Question: I have the following code with a form inside a list that should submit the element through Ajax. The values in the form is repeated through a do ... while loop, so that the list become a dynamically list, like in this picture:

But when I click a button, the only element that is sent through the Ajax code is the value of the last button, even though I click on Oranges for example.
The code is as follow:
'''
<script>
function submitForm() {
$.ajax({type:'POST', url: 'jQuery-ajax-demo.php', data:$('#MyJobsForm').serialize(), success: function(response) {
$('#myJobs_Right').find('.form_result').html(response);
}});
return false;
}
</script>
</head>
<body>
<ul id="btn_MyJobs" data-role="listview" data-inset="true">
<li id="MyJobs_List" class="push">
<form id="MyJobsForm" onsubmit="return submitForm();">
<?php do { ?>
<input type="hidden" name="name" value="<?php echo $row_Recordset1['cargo']; ?>">
<input type="submit" name="submit" value="<?php echo $row_Recordset1['cargo']; ?>">
<br/>
<br/>
<?php } while ($row_Recordset1 = mysql_fetch_assoc($Recordset1)); ?>
</form>
</li>
</ul>
<div id="myJobs_Right">
<div class="form_result"> </div>
</div>
</body>
'''
The 'jQuery-ajax-demo.php' page looks like this:
'''
<?php
if(isset($_POST['name'])) {
$name = $_POST['name'];
?>
Your Name Is: <?php echo $name; ?><br />
<?php
die();
}
?>
'''
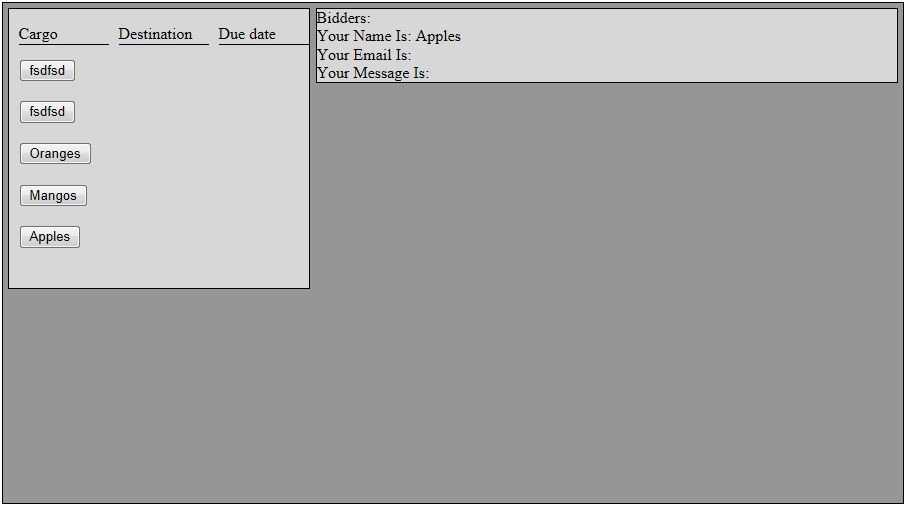
Answer: If you have to do it this way, then you might try creating a new form for each button:
'''
<?php do { ?>
<form onsubmit="return submitForm(this);"> <!--Note I added "this" -->
<input type="hidden" name="name" value="<?php echo $row_Recordset1['cargo']; ?>">
<input type="submit" name="submit" value="<?php echo $row_Recordset1['cargo']; ?>">
<br/>
<br/>
</form>
<?php } while ($row_Recordset1 = mysql_fetch_assoc($Recordset1)); ?>
'''
Then the only value that will get posted will be the hidden value that is in the form whose button you clicked. I updated the onsubmit call above to include 'this' in the call. So you can do the below in your function:
'''
function submitForm(form) {
var $form = $(form);
$.ajax({
type:'POST',
url: 'jQuery-ajax-demo.php',
data:$form.serialize(),
success: function(response) {
$('#myJobs_Right').find('.form_result').html(response);
}
});
return false;
}
'''